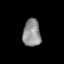
Tissue: lung
Cell type: Fibroblasts
Senescence score: 0.2257
Nuclear area (px): 476
Mean DAPI intensity: 144.309